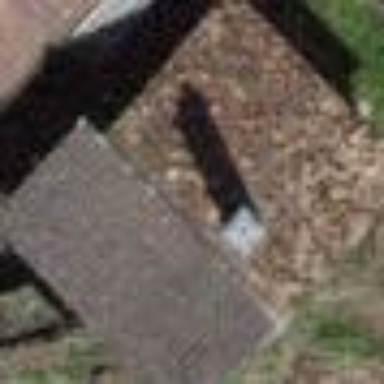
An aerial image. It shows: Shed.